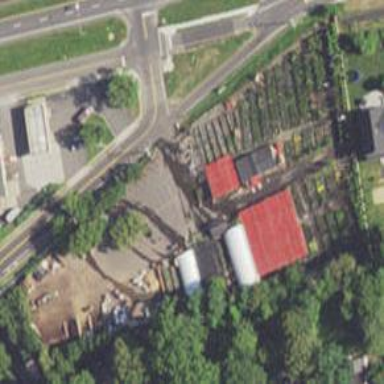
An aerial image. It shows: Garden center shop.